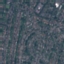
Land use / land cover: Residential